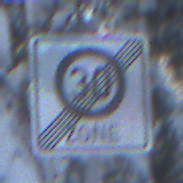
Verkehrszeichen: EndeZone30
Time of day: MorningAfternoon
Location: Outdoor (Nature)
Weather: Clear
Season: Winter
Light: Natural